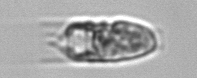
Label: Eutintinnus